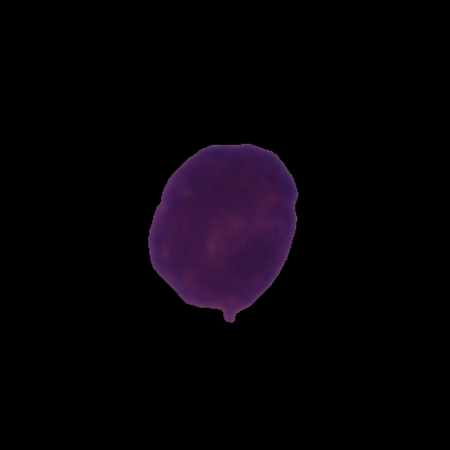
Label: healthy